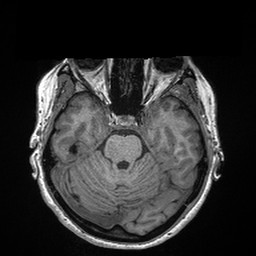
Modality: T1w
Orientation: coronal
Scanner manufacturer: siemens
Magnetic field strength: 3 T
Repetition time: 2.3 s
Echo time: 0.00298 s